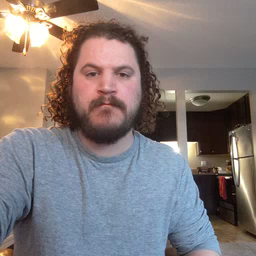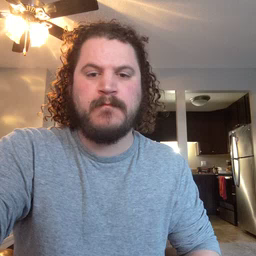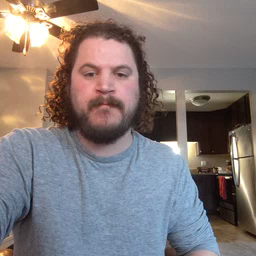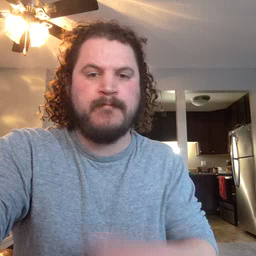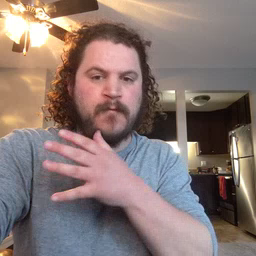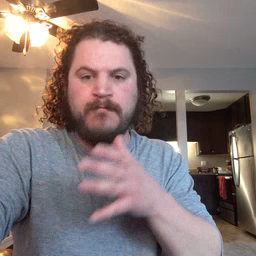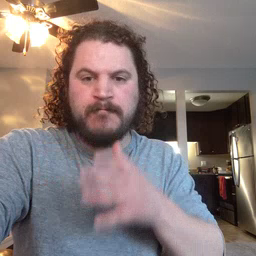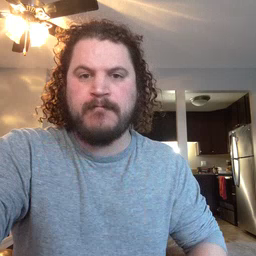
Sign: farm